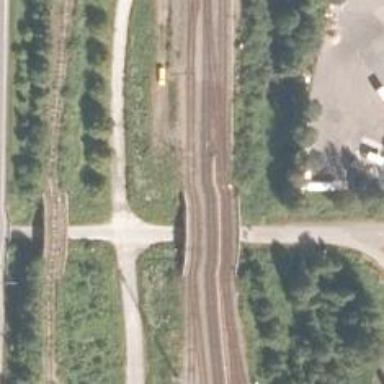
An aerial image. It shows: Wedge is used for the railway derail.